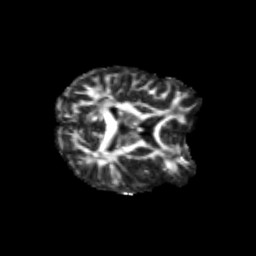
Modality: FA
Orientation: axial
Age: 28
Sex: female
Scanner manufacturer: siemens
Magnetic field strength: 3 T
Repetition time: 3.5 s
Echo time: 0.125 s